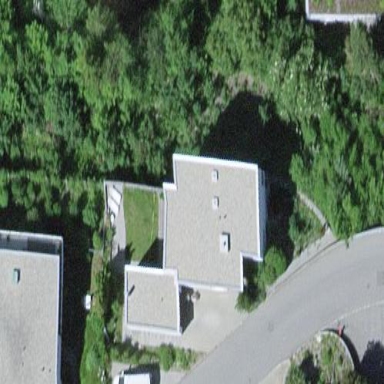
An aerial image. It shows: Building with flat roof.